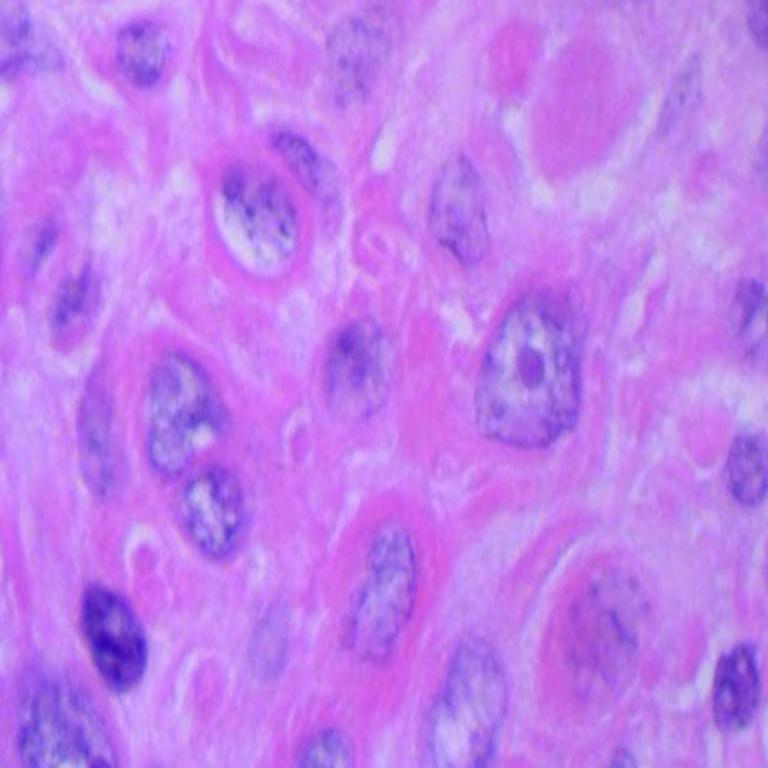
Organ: lung
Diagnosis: squamous carcinomas